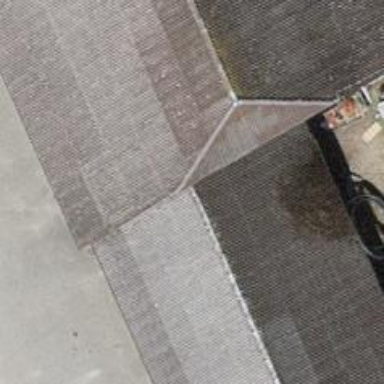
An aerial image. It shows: Shed building.